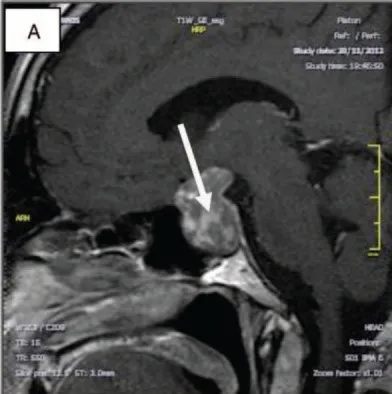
TSHoma pre- and postoperatively and 1 year after long acting octreotide treatment initiation marked by arrows:. Pituitary MRI preoperatively.
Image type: radiology (mri)